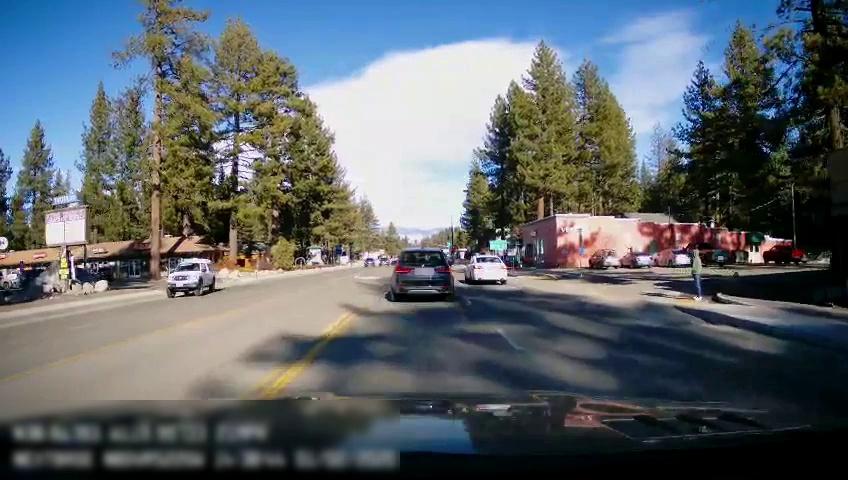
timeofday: Day
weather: Sunny
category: Drivable Space
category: Vehicles | Car
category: Vehicles | SUV
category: Vehicles | Car
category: Vehicles | SUV
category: Vehicles | Truck
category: Vehicles | Car
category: Vehicles | Truck
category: Vehicles | Truck
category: Lanes | Opposite Lane
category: Lanes | Opposite Lane
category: Lanes | Current Lane
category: Traffic | Signs